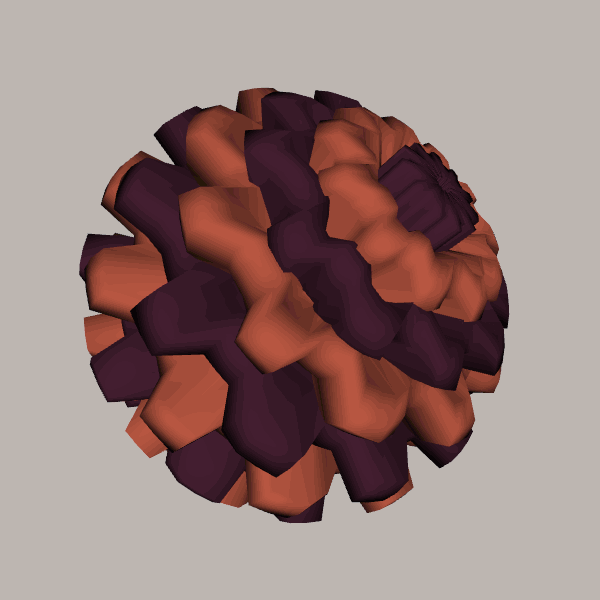
Background: light